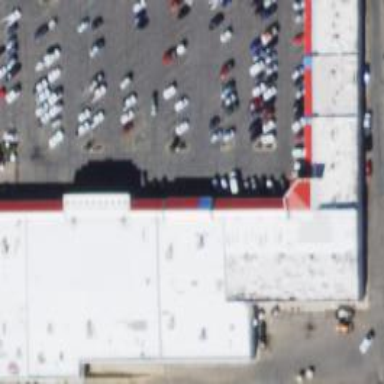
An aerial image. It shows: Retail building.